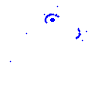
Particle: proton